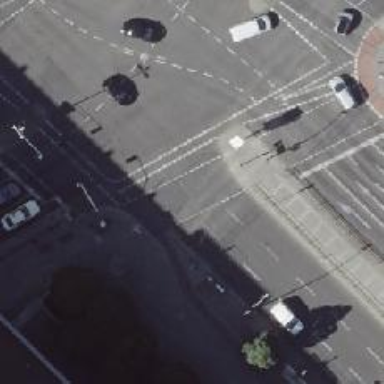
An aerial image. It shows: Asphalt footway with marked crossing equipped with traffic signals.